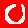
Digit: 0